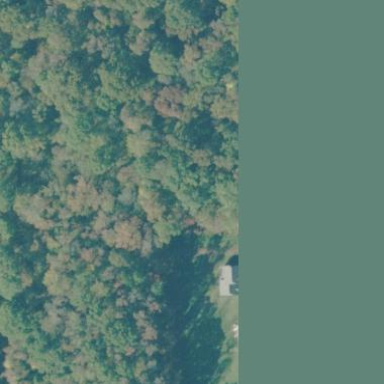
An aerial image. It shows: Mixed woodland area with variety of leaf types and cycles.